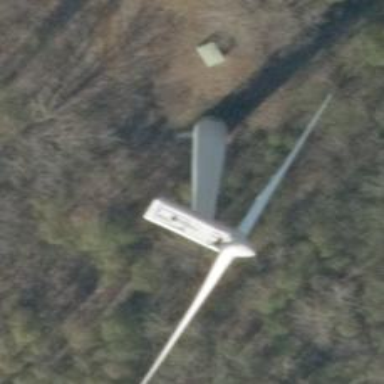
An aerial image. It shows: Wind generator powered by Vestas horizontal axis wind turbine.